Field crop: maize
Growth stage: 1
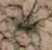
Species: salsola